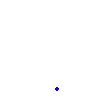
Particle: proton